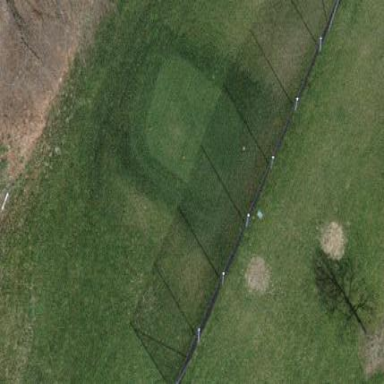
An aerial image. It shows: Golf tee.